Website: walmart
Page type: customer-info-address
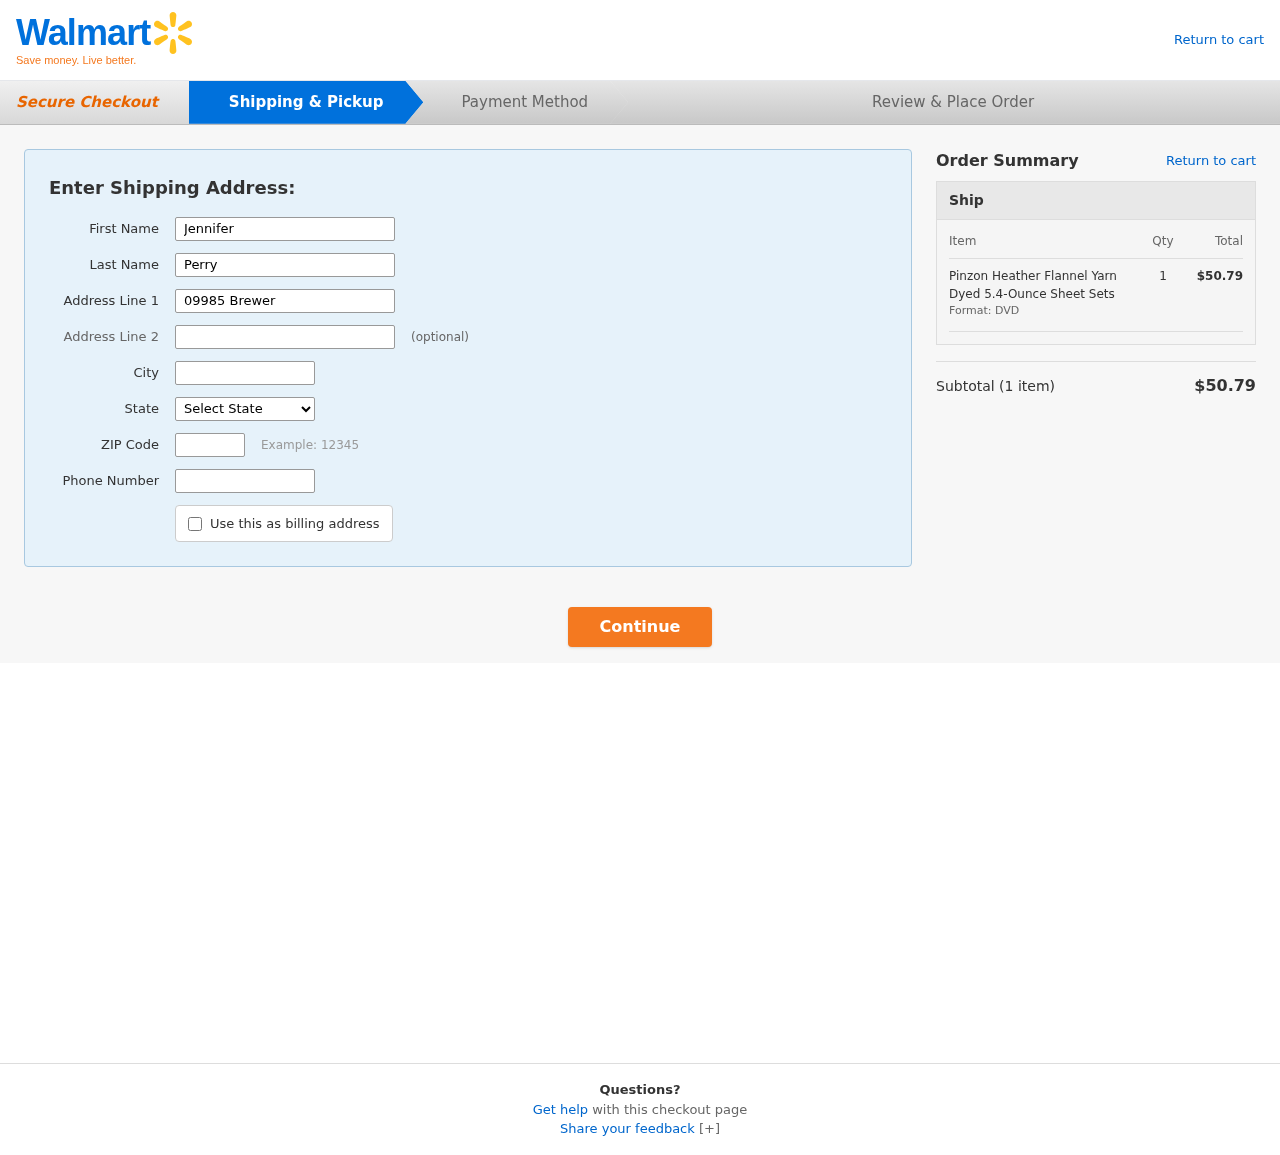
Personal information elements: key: PII_CITY
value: Port Jeremyhaven
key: PII_FIRSTNAME
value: Jennifer
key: PII_LASTNAME
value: Perry
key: PII_PHONE
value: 7699185804
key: PII_POSTCODE
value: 00521
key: PII_STATE
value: Montana
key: PII_STREET
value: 09985 Brewer Point Suite 651
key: PII_STREET2
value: Suite 923
Product elements: key: PRODUCT1_NAME
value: Pinzon Heather Flannel Yarn Dyed 5.4-Ounce Sheet Sets
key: PRODUCT1_QUANTITY
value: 1
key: PRODUCT1_LINE_TOTAL
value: $50.79
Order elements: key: ORDER_NUM_ITEMS
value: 1
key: ORDER_SUBTOTAL
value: $50.79